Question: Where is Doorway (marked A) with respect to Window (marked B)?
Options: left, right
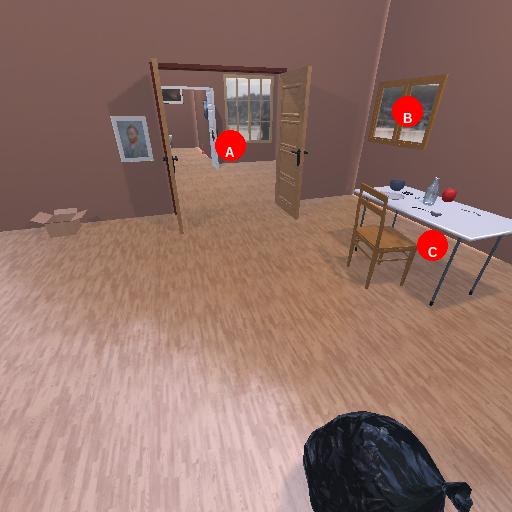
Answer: left